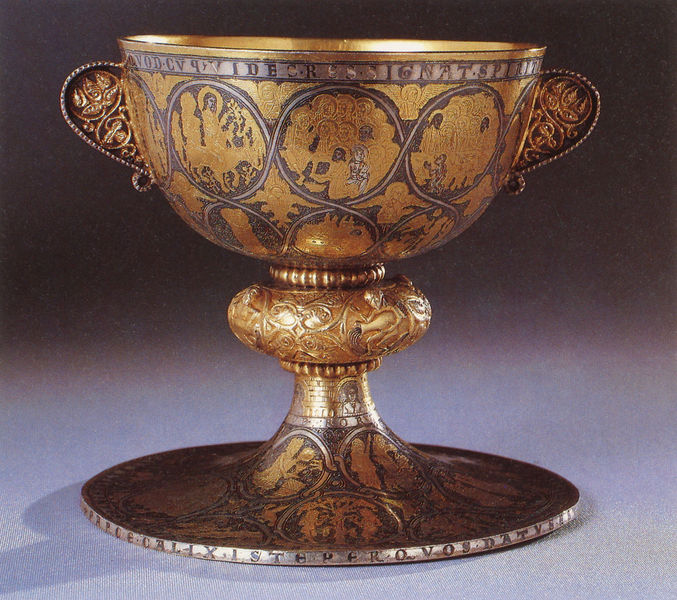
Titel: Wiltener Kelch ; Kommunionkelch
Institution: Kunsthistorisches Museum Wien
Schlagwörter: baum, blau, fuß, wasser, muster, trinken, silber, sockel, kirche, gold, kelch, ohren, esel, rund, henkel, krug, schrift, figuren, ornamente, metall, gefäß, religion, buchstaben, gravur, intarsien, griffe, silbern, christus, jesus, christlich, mittelalter, mönch, heilige, abendmahl, golden, pokal, jünger, heilig, nodus, szenen, wulst, schlingen, liturgie, latein, christ, katholisch, apostel, henke, cuppa, einzug nach jerusalem, zieseliert